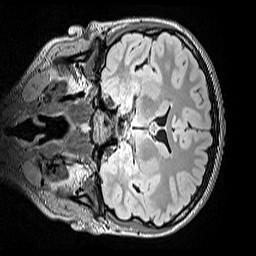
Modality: FLAIR
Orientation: coronal
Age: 10
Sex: female
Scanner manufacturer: siemens
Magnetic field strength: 3 T
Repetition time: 5 s
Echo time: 0.388 s